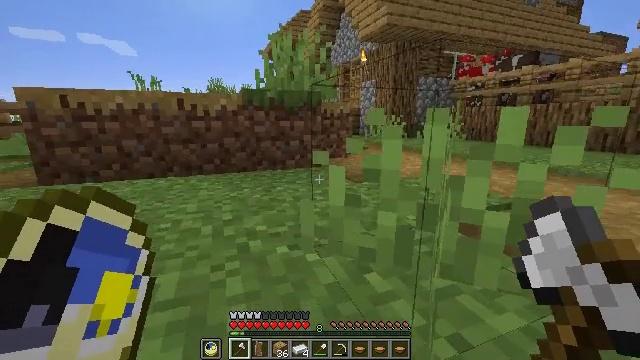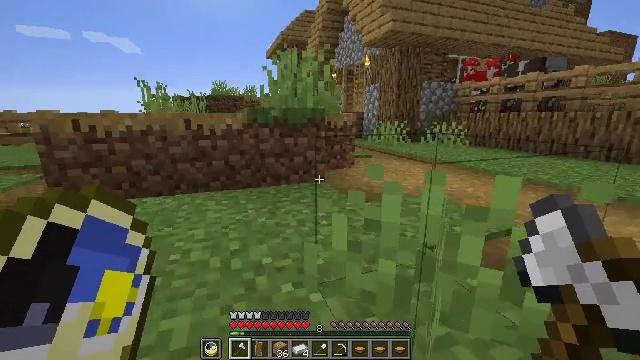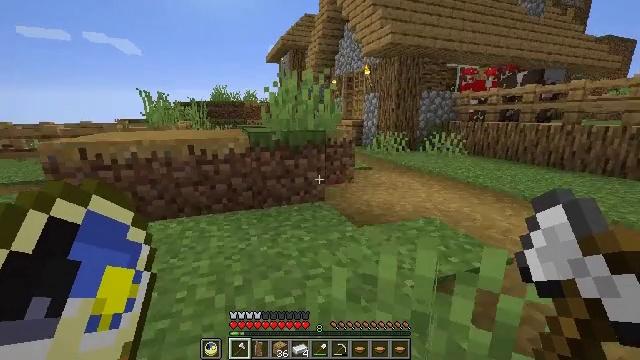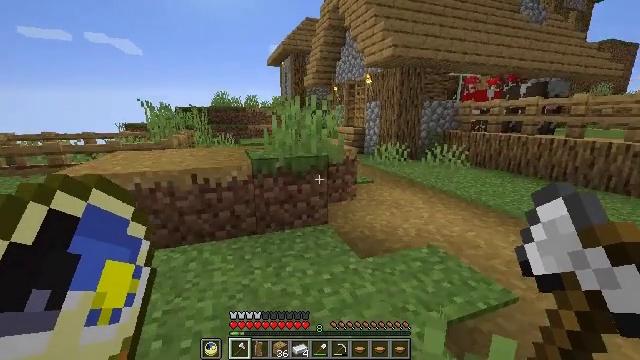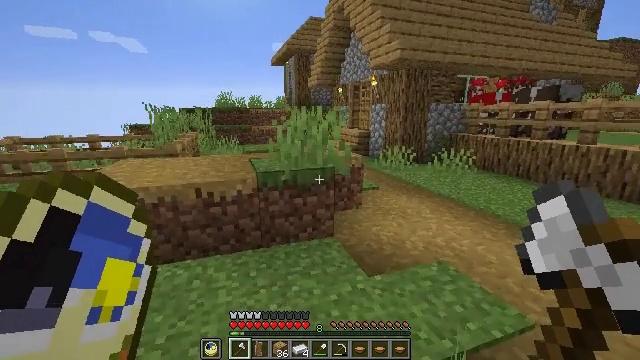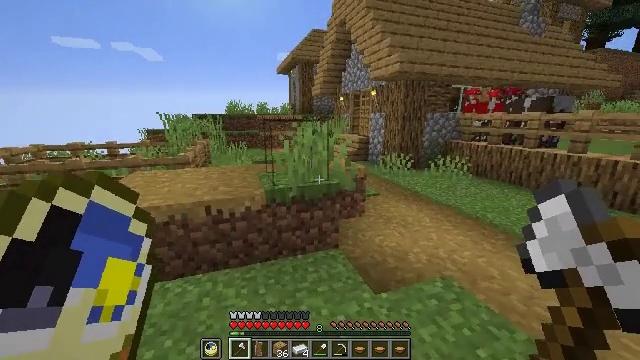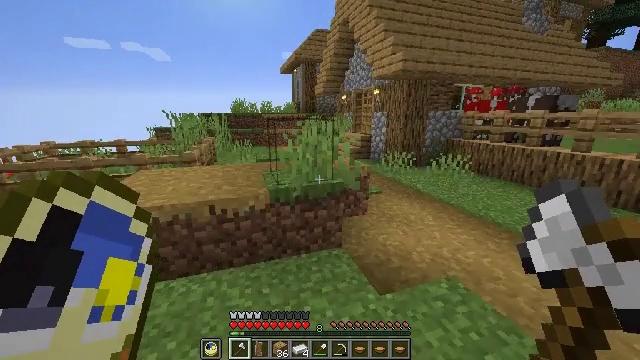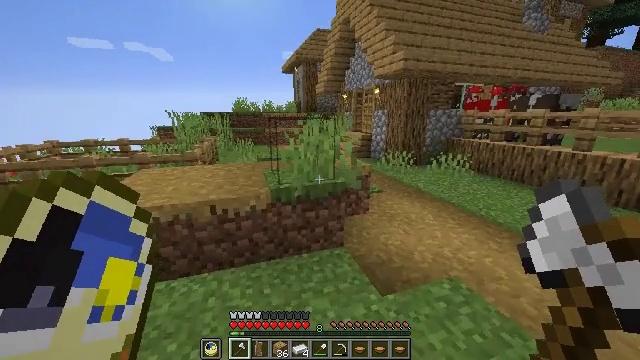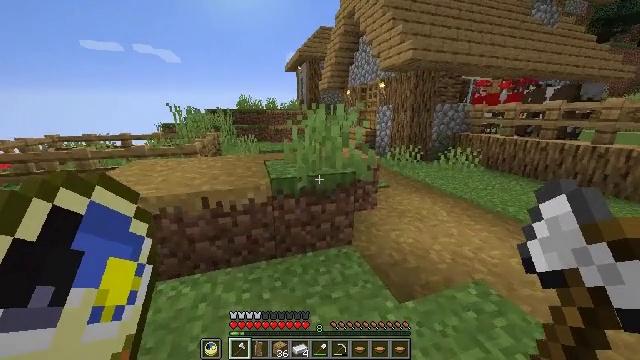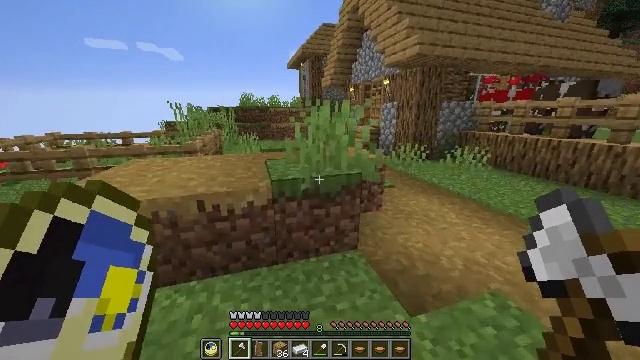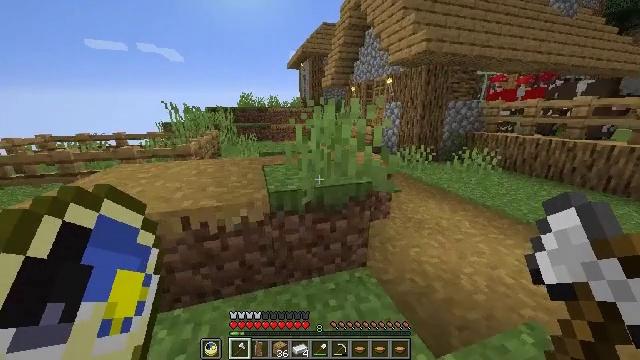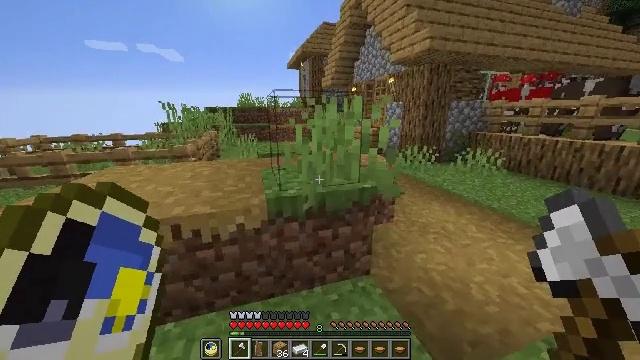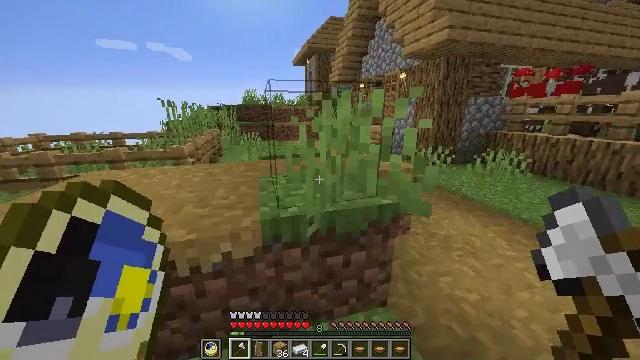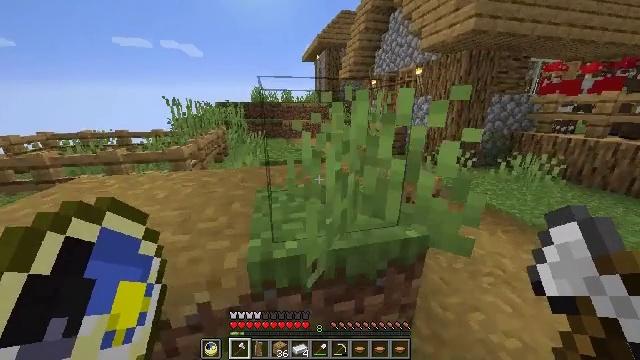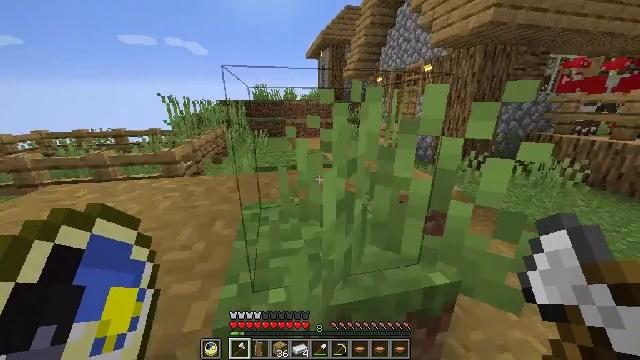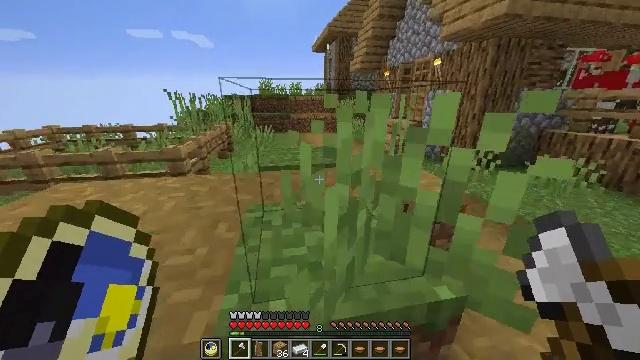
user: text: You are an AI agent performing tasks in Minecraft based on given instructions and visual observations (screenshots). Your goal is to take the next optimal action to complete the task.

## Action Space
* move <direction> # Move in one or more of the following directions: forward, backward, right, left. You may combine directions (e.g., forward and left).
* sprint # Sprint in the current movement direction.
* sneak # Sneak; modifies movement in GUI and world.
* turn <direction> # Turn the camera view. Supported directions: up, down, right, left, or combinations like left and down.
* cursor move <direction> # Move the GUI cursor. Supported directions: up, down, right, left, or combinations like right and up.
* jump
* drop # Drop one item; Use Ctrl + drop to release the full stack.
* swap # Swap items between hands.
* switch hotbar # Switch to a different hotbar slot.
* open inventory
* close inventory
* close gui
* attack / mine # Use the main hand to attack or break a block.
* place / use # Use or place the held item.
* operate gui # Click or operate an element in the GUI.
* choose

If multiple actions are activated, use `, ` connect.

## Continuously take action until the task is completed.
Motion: motion action
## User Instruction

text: Gather the yellow bed by attacking it.
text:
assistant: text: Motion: move forward, sprint, jump
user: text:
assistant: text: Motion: move forward, sprint, jump
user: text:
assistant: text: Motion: move forward, sprint, jump
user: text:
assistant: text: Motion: move forward, sprint, jump
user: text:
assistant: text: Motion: move forward, sprint, jump
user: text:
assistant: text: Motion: move forward, sprint, jump
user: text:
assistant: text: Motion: move forward, sprint
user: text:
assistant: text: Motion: move forward, sprint
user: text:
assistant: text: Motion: move forward, sprint
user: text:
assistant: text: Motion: move forward, sprint
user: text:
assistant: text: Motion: move forward, sprint
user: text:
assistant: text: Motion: move forward, sprint, turn left
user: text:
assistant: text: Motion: move forward, sprint, turn left
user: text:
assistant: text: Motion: move forward, sprint
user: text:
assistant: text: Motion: move forward, sprint, turn left and down, jump
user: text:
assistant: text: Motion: move forward, sprint, jump
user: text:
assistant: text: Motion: move forward, sprint, jump
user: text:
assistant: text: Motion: move forward, sprint, jump
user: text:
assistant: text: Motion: move forward, sprint, jump
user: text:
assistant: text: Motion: move forward, sprint, jump
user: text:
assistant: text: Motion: move forward, sprint, jump
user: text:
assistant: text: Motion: move forward, sprint
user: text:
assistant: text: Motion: move forward, sprint
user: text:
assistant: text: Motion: move forward, sprint, turn right
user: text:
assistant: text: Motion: move forward, sprint, turn right
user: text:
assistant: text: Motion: move forward, sprint
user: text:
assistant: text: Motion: move forward, sprint
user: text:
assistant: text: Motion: move forward, sprint
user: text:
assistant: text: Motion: move forward, sprint, turn right, jump
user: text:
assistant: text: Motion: move forward, sprint, jump